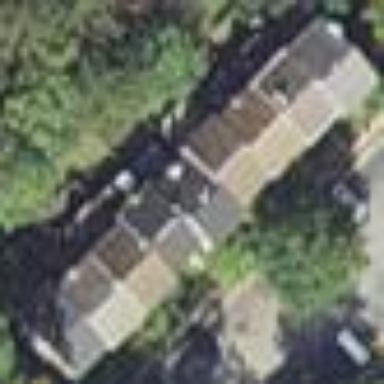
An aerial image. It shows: Terrace building.